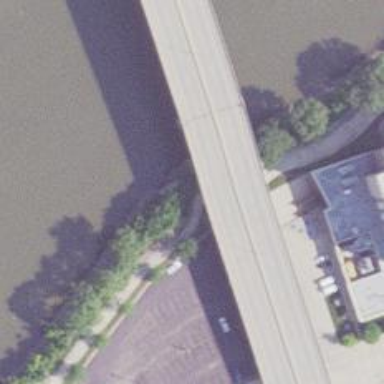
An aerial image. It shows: Footway road that crosses over bridge with cantilever beam structure.